Brain MRI, t1w sequence, axial 2D slice.
Patient: age 29, sex F, weight 95 kg, height 1.95 m
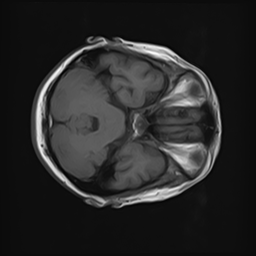